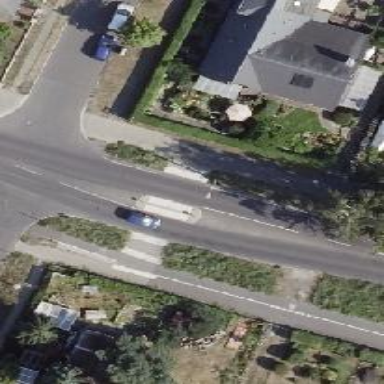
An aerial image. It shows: Uncontrolled road crossing with pedestrian island.